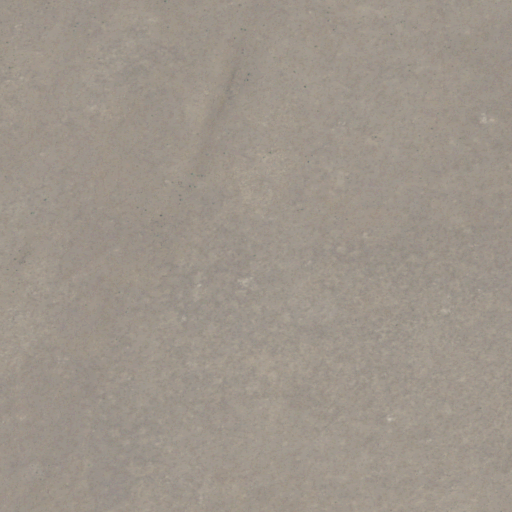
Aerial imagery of plain(s) in Oregon named Coleman Flat containing shrub and grassland